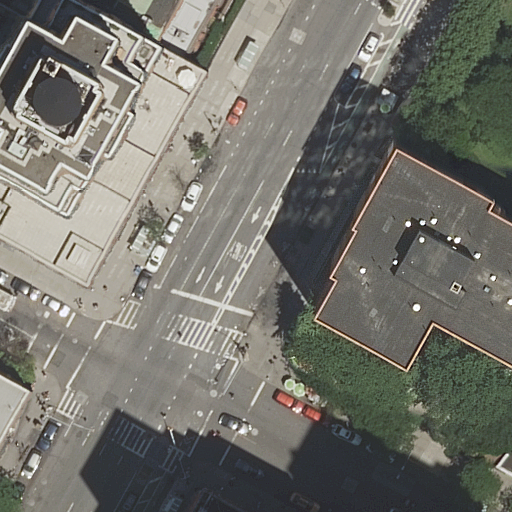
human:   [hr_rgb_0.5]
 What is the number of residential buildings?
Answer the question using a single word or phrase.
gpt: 3

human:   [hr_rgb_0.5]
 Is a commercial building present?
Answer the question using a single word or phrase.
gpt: yes

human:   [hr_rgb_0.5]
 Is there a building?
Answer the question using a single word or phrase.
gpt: yes

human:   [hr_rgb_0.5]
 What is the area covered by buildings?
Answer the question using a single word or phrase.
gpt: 5643m2

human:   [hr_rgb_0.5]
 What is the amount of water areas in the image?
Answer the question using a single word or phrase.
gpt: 0

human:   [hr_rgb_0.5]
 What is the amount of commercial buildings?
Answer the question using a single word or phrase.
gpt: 1

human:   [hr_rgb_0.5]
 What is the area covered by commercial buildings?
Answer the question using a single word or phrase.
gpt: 2037m2

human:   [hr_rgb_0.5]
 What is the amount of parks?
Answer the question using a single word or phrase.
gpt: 1

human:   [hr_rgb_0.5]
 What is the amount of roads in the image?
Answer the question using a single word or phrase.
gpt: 6

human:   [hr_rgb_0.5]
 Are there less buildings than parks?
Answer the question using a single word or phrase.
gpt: no

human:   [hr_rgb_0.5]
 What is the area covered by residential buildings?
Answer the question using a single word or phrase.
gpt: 3602m2

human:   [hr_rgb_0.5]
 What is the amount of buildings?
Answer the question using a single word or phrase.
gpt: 5

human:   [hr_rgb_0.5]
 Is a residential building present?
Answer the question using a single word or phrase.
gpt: yes

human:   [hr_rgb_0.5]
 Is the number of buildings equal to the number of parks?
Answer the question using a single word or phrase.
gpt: no

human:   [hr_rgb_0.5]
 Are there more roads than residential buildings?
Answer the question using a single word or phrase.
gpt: yes

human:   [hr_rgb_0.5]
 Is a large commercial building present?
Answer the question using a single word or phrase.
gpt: yes

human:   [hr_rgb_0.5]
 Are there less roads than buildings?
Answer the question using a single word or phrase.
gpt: no

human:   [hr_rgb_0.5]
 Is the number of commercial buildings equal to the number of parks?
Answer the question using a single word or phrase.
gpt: yes

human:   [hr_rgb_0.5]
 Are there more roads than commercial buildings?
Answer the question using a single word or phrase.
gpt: yes

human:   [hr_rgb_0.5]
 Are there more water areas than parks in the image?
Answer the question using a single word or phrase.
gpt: no

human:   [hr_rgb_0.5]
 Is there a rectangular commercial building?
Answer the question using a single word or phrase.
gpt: yes

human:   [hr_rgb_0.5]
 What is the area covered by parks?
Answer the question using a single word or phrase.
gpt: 6924m2

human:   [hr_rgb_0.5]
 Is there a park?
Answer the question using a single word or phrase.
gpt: yes

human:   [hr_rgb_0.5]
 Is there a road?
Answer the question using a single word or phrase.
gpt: yes

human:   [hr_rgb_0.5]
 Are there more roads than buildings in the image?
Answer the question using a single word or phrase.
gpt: yes

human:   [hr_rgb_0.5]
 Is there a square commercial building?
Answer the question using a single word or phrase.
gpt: no

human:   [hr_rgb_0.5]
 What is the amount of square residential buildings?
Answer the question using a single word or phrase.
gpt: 0

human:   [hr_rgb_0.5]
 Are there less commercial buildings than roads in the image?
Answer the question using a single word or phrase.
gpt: yes

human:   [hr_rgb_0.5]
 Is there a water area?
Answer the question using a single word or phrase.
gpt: no

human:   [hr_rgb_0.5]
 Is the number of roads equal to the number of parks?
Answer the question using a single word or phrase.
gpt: no

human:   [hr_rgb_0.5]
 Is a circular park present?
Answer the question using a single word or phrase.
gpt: no

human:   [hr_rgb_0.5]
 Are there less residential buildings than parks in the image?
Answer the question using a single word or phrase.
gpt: no

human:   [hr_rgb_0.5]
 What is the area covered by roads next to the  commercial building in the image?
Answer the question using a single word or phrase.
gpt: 0m2

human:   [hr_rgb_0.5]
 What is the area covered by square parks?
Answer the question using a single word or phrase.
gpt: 0m2

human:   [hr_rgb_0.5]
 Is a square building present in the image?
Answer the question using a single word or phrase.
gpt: no

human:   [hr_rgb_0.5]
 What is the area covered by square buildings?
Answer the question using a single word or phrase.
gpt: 0m2

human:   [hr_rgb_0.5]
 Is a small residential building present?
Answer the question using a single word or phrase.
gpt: no

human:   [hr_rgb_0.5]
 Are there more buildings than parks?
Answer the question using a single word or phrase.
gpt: yes

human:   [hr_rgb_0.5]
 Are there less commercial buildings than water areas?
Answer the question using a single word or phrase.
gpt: no

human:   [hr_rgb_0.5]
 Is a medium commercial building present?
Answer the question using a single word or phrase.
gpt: no

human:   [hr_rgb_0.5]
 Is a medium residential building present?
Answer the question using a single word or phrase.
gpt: yes

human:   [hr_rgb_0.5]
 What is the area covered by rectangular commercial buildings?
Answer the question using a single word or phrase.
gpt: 2037m2

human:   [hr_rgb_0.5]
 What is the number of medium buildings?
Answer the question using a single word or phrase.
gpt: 1

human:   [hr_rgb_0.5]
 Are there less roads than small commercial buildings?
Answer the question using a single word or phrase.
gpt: no

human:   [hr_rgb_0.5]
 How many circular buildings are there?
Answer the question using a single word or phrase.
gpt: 0

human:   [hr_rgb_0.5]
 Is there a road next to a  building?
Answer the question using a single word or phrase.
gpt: yes

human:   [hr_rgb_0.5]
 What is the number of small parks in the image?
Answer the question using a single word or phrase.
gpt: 0

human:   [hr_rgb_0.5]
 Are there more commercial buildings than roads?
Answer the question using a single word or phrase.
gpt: no

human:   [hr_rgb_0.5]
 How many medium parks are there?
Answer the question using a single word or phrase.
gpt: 0

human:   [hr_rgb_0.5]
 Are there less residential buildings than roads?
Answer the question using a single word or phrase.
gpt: yes

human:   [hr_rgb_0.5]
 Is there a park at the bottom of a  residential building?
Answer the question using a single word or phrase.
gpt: no

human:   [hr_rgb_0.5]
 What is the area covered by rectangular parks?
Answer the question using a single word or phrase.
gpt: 0m2

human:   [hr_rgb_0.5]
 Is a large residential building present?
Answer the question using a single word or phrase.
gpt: yes

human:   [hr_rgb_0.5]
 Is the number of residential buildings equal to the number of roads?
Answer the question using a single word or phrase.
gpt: no

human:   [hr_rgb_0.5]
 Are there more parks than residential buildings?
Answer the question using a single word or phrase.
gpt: no

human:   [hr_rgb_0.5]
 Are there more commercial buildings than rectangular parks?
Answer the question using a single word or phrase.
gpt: yes

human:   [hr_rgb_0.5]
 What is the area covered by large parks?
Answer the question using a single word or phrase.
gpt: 6924m2

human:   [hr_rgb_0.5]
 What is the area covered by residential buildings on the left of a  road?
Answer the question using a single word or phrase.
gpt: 1591m2

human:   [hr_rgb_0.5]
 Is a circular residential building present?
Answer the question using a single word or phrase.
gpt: no

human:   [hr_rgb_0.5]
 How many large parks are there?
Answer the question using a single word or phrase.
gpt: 1

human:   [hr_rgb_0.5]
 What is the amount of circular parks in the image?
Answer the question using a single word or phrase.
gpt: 0

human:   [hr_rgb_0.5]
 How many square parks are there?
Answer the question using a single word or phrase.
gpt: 0

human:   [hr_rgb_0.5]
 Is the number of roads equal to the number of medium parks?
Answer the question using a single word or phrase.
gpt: no

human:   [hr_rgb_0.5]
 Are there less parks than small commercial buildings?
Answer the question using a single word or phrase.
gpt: no